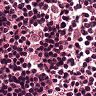
Metastatic tissue present: no